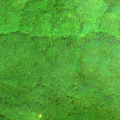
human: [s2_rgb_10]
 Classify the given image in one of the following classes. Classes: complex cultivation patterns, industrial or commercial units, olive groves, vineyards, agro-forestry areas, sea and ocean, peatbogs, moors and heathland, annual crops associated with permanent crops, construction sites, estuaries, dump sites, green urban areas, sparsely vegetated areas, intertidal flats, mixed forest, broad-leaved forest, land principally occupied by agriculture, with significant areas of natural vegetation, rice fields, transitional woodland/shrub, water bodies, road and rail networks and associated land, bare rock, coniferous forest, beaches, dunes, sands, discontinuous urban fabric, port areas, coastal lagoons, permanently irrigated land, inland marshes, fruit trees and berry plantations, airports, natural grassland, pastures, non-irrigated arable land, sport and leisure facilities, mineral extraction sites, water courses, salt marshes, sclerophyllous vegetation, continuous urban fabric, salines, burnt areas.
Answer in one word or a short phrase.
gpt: broad-leaved forest